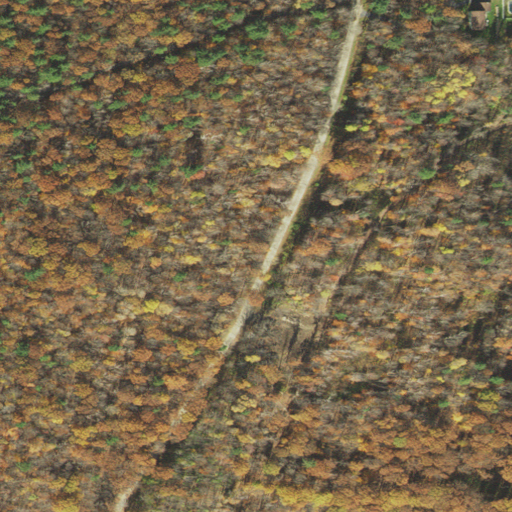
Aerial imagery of mountain in Vermont named Mason Hill containing deciduous forest, mixed forest, and open development